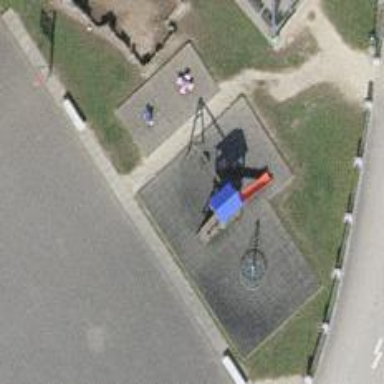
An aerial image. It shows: Playground area for leisure land.